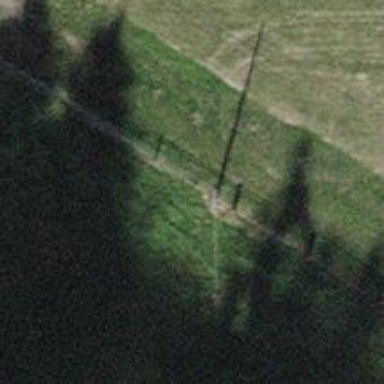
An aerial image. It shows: Power pole.